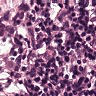
Metastatic tissue present: no